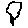
Label: tree